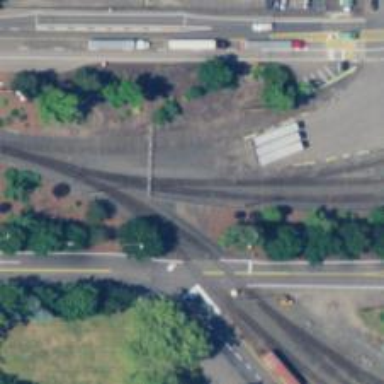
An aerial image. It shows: Railway siding with rails.